Field crop: tomato
Growth stage: 2
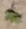
Species: solanum